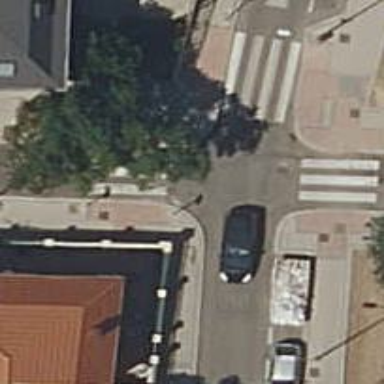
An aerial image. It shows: Uncontrolled road crossing with markings.